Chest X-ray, AP view. Patient: 65 years old, sex M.
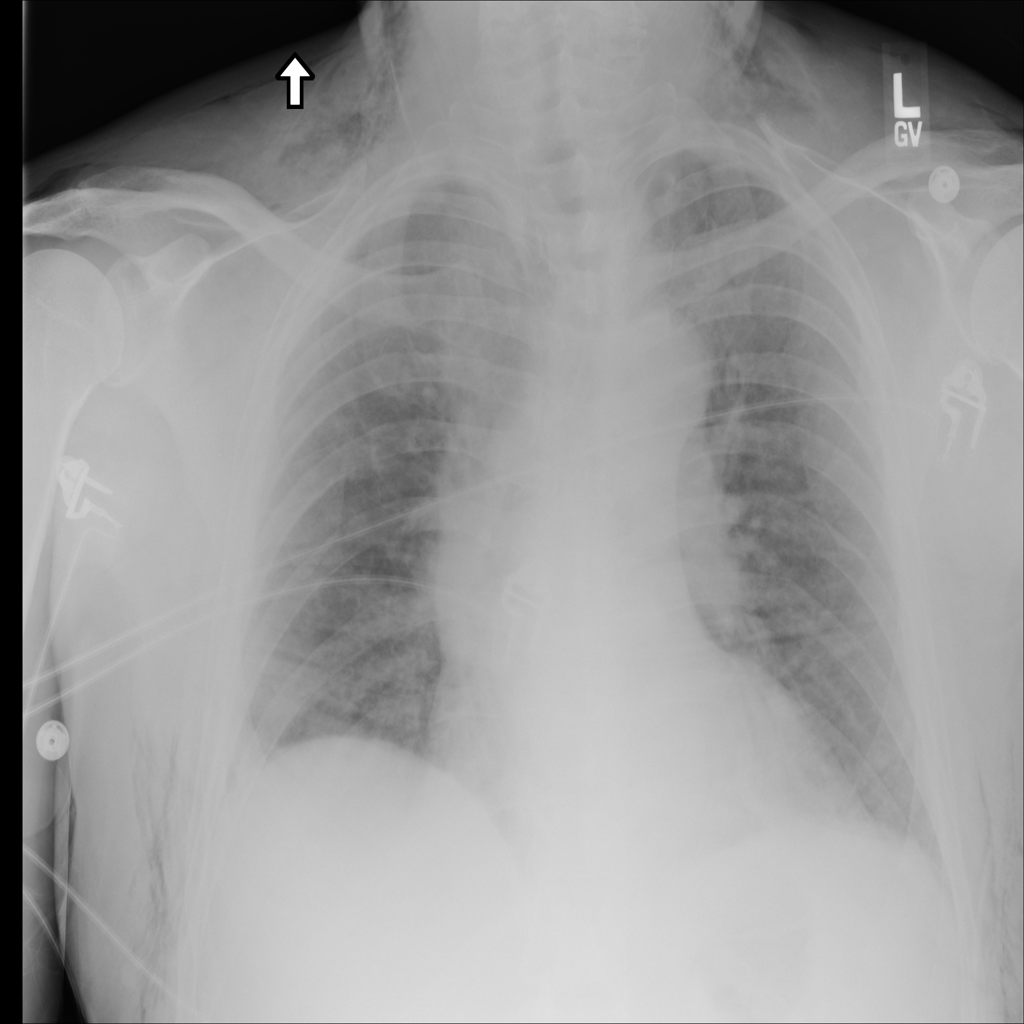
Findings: Emphysema